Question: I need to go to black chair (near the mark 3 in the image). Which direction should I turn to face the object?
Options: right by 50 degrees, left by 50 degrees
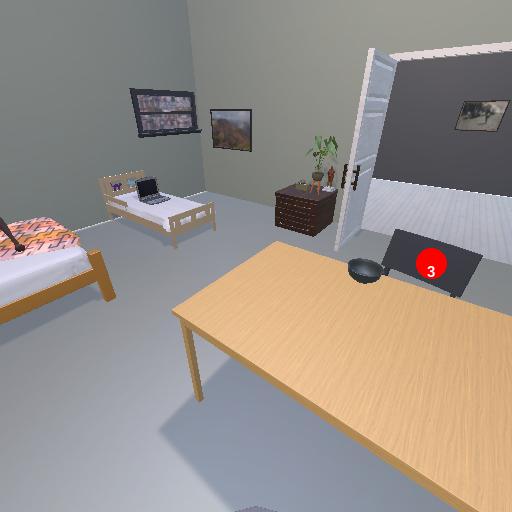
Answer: right by 50 degrees